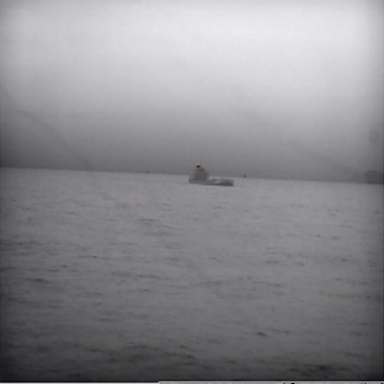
There is a liner in the infrared image.